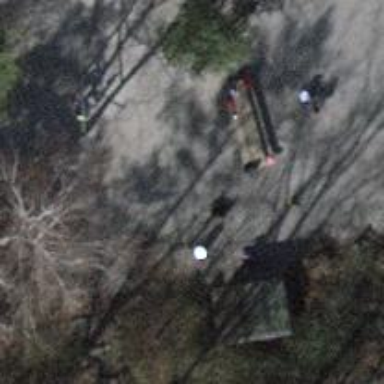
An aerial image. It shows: Barbecue facility.